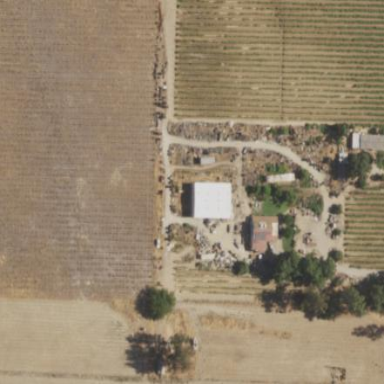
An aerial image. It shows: Vineyard.